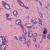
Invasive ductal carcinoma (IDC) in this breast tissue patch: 1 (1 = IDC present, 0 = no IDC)